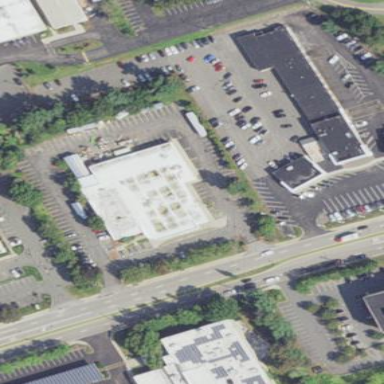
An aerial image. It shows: Building.